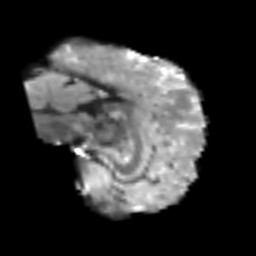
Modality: T2w
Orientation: sagittal
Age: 62
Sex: male
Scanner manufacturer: siemens
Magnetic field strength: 3 T
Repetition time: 6.1 s
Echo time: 0.101 s